Aerial crown-view tile of a tropical tree (Barro Colorado Island, Panama), acquired 20250715:
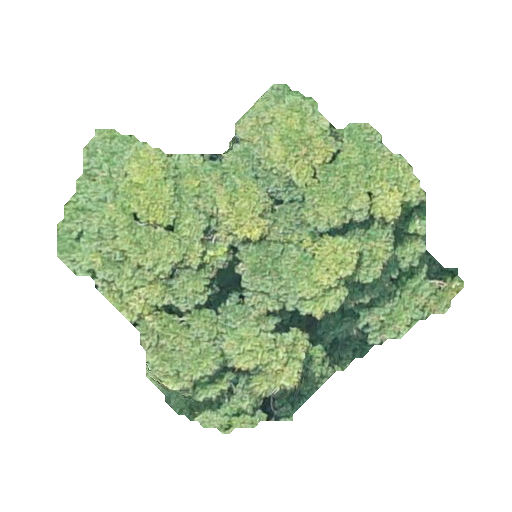
Species: Jacaranda copaia
GBIF accepted scientific name: Jacaranda copaia
Crown area: 127.079 m²